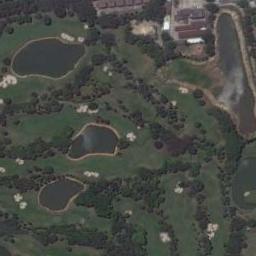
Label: golf_course